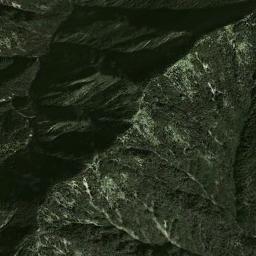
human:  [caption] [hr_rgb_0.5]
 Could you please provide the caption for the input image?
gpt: The mountain is full of green plants with lines of bare land .

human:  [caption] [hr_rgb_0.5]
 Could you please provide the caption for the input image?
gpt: There are some ridges on the green mountain .

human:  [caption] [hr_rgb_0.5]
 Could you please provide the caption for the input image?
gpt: The folded mountain consists of some ridges and valleys and is covered with dense vegetation .

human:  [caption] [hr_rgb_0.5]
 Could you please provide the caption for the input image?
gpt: The mountains are winding and undulating .

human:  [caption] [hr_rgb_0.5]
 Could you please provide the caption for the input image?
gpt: The mountains in the lower left corner of the image are covered by vegetation .